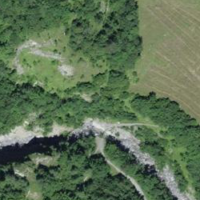
EUNIS habitat code: 32
Species observed at this site:
Bistorta vivipara